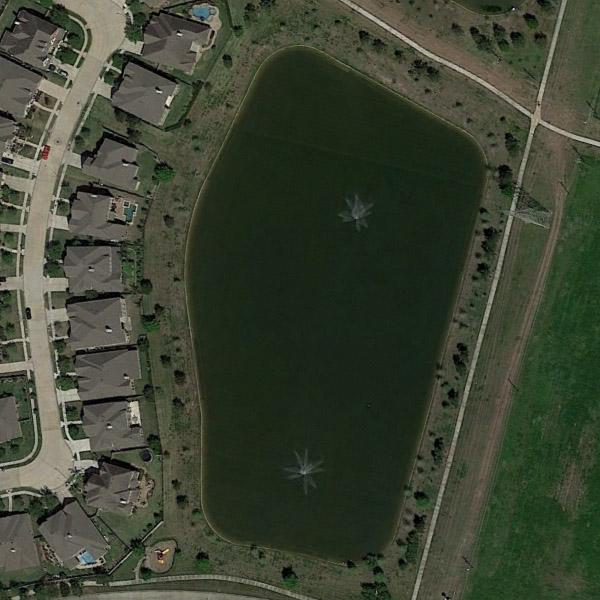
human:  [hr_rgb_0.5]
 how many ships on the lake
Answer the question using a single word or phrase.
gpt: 0